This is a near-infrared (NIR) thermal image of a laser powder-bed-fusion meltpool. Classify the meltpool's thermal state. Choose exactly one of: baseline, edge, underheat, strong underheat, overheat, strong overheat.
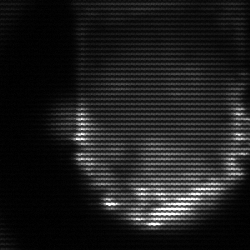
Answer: baseline